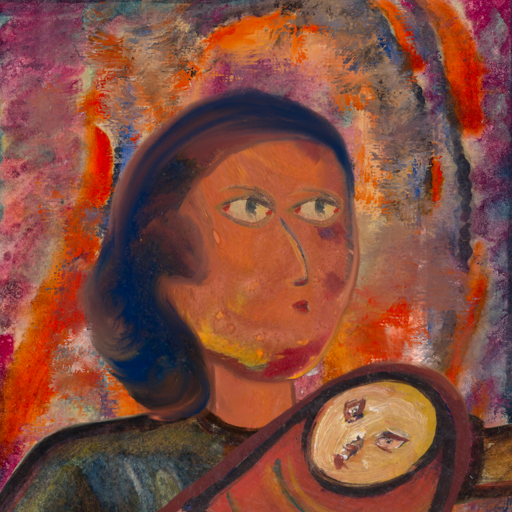
Background: Experience, Head And Neck Side: Mother_And_Son_Son, Face Side: GypsyMother, Bust: Mosgoul, Hair Side: Mother_And_Son_Son, Head Accessory: Blank, Second Necklace: Blank, Necklace: Blank, Baby: After_Raid_Baby